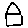
Label: house